Question: I'm looking to apply Material Design into my app. I've read about <URL> from the Android Developer website, however the webpage only describes a few of the material design attributes I can use in my 'themes.xml'.
The webpage only refers to the main theming attributes:
- 'colorPrimary': The app's main branding colour
- 'colorPrimaryDark': A darker variant used for status bars and contextual app bars
- 'colorAccent': The accent colour, to theme some UI controls
It also describes some other attributes shown in the diagram below:

However, I want to know to a material design theme. For example, I know there are other attributes such as 'colorButtonNormal', but I want to know the full list of these attributes .
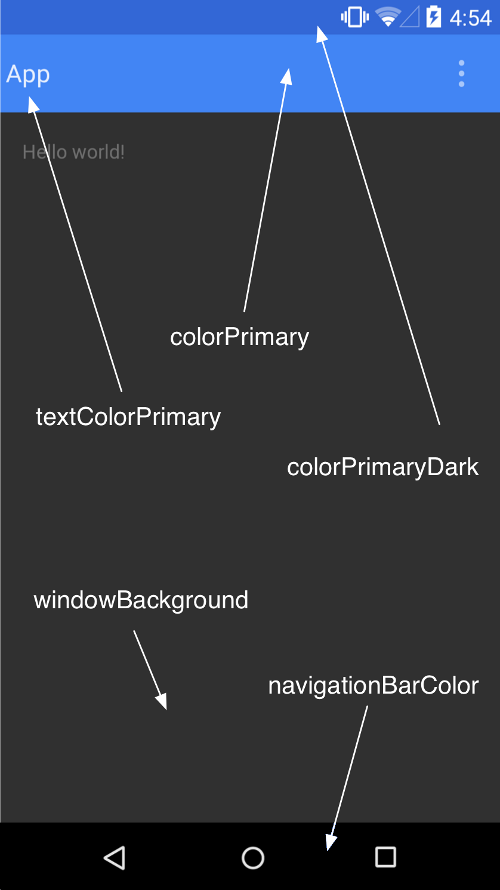
Answer: I don't think that there's a detailed description of each attribute. You can dive into the sources and try to guess the purpose of each attribute. See: <URL>